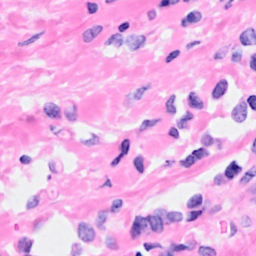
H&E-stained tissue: Breast